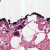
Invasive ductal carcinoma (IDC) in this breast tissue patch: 0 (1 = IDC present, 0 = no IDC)